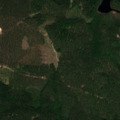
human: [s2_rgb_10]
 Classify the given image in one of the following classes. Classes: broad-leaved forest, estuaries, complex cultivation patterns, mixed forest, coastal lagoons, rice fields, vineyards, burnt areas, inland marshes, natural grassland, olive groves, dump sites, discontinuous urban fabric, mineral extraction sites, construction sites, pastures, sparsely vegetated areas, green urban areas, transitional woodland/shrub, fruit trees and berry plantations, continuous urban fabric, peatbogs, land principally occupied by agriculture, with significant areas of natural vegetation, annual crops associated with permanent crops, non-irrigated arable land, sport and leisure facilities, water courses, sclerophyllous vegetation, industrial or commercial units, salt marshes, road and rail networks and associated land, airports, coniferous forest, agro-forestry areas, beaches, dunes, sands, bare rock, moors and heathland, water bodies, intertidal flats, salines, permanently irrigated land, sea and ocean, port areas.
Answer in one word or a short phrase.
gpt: coniferous forest